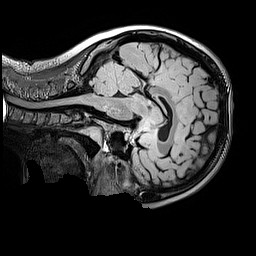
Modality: FLAIR
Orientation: sagittal
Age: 9
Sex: male
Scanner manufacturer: siemens
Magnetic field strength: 3 T
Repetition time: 5 s
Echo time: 0.388 s